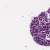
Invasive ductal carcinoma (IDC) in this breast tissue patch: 0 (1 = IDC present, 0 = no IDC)